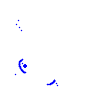
Particle: proton